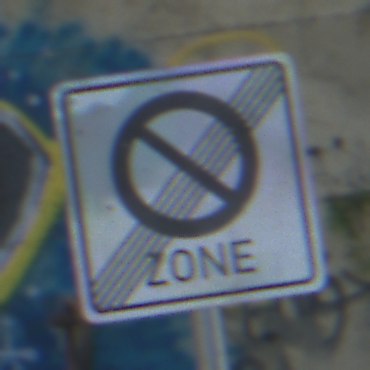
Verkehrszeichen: EndeEingeschraenktesHalteverbotZone
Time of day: Midday
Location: Outdoor (Urban)
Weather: Clear
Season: NotSpecified
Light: Natural